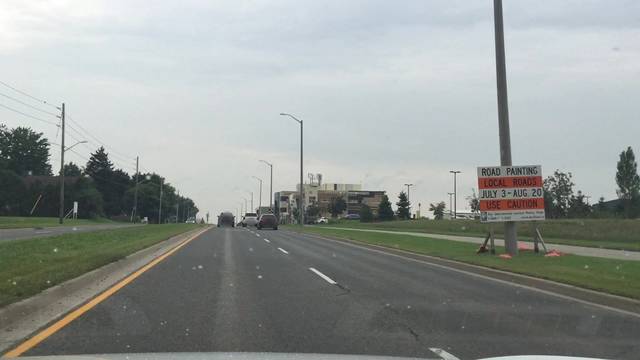
Region: Canada
Coordinates: 43.927, -78.905